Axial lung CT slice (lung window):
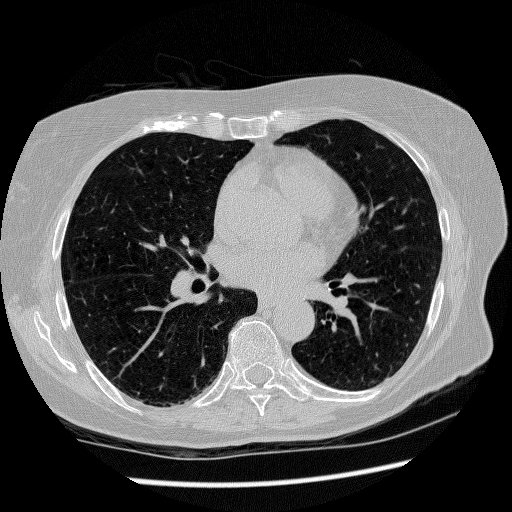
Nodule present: no